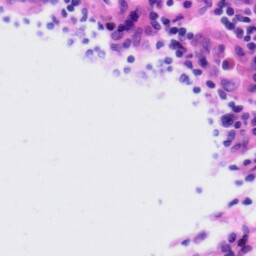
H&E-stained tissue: Tonsil